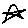
Label: star